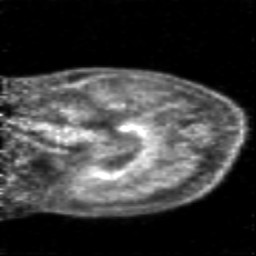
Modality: PET
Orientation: sagittal
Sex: female
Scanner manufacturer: siemens